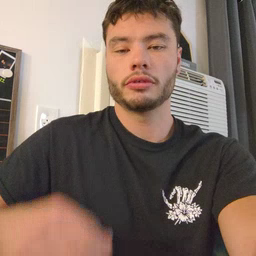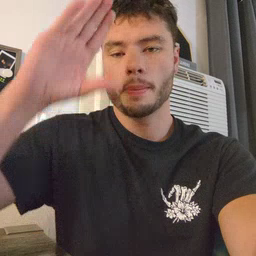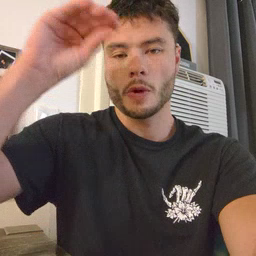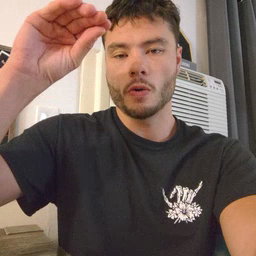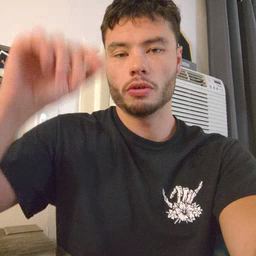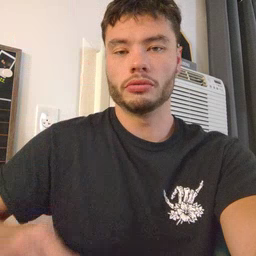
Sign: boy